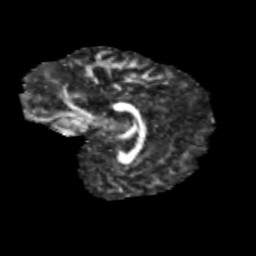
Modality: FA
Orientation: sagittal
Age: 13
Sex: female
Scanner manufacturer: siemens
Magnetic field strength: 3 T
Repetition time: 3.8 s
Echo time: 0.07 s